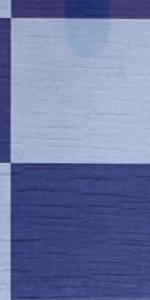
Label: Empty